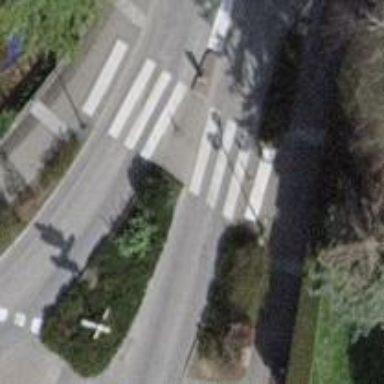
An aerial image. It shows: Uncontrolled zebra crossing with central island.